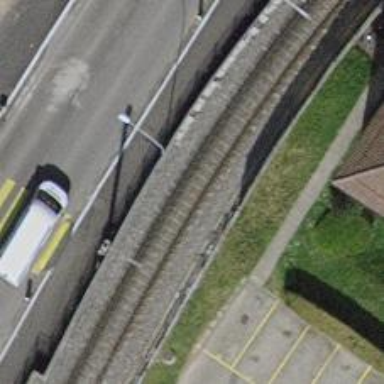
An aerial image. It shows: Light rail track with 1 electrified contact line.